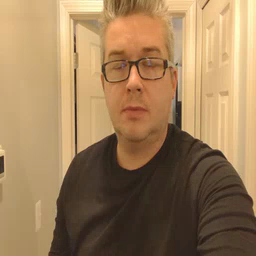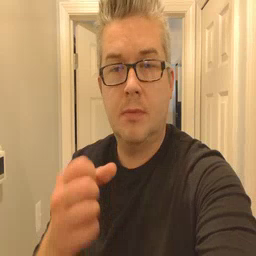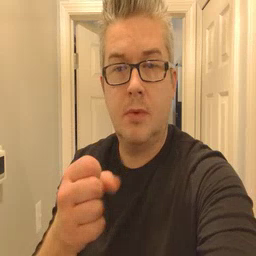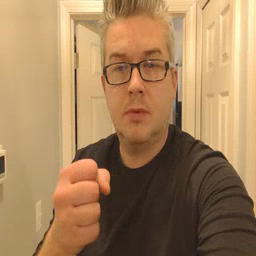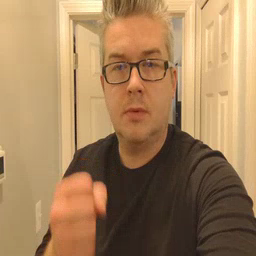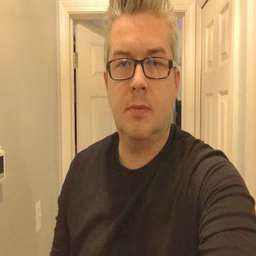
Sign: milk